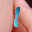
Label: 1